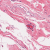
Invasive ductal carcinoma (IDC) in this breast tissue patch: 0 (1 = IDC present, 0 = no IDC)